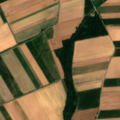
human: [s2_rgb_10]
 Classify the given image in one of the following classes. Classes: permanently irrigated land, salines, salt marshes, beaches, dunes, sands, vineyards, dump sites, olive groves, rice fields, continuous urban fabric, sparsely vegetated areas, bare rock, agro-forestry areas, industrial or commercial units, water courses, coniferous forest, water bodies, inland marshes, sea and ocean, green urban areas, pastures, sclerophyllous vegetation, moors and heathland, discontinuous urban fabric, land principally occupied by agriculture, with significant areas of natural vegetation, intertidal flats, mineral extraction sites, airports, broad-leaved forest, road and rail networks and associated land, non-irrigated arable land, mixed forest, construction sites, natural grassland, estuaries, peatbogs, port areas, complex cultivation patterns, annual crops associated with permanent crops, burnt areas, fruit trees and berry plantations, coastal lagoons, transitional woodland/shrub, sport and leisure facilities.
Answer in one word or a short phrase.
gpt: discontinuous urban fabric, non-irrigated arable land, complex cultivation patterns, broad-leaved forest